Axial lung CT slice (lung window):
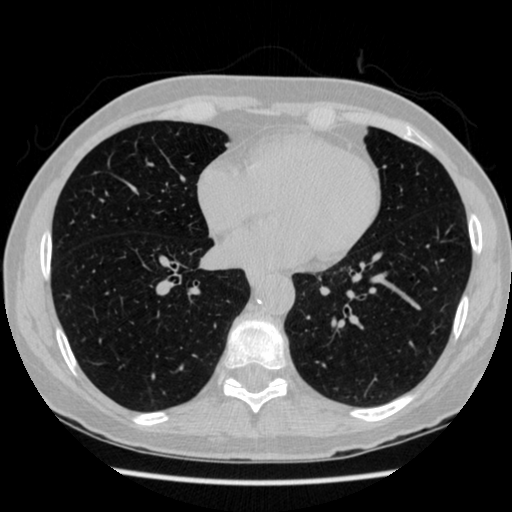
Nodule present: no